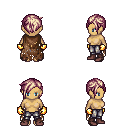
a pixel art fantasy rpg character, female body template, human, tanned skin, brown tattered cape, metal pants, white blonde pixie cut hairstyle, gold gloves, maroon shoes, four views (front, back, left, right), 2x2 character sprite sheet, small pixel art, hard edges, no anti-aliasing